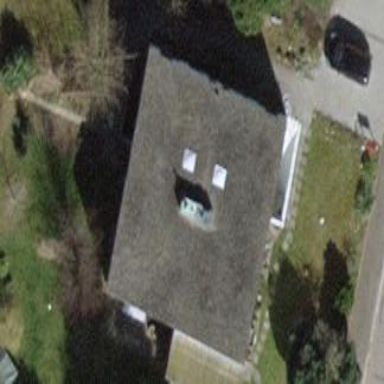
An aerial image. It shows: Building with flat roof.